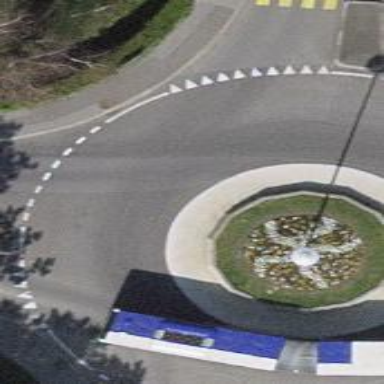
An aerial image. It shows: Tertiary road with asphalt surface leading to roundabout.